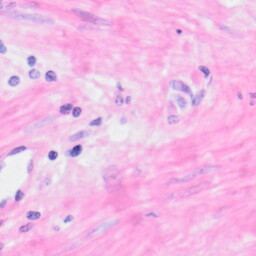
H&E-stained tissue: Kidney